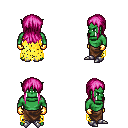
a pixel art fantasy rpg character, male body template, orc, green skin, yellow tattered cape, robe skirt, pink unkempt hairstyle, gold gloves, metal boots, four views (front, back, left, right), 2x2 character sprite sheet, small pixel art, hard edges, no anti-aliasing